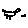
Label: cat